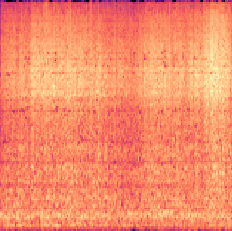
Sound class: Rain